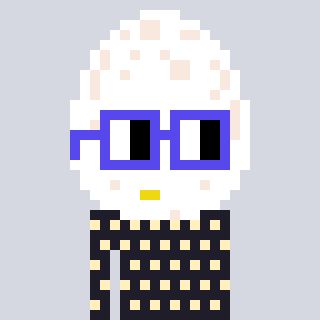
a pixel art character with square blue glasses, a egg-shaped head and a grayscale-colored body on a cool background